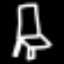
Label: chair